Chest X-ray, PA view. Patient: 44 years old, sex M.
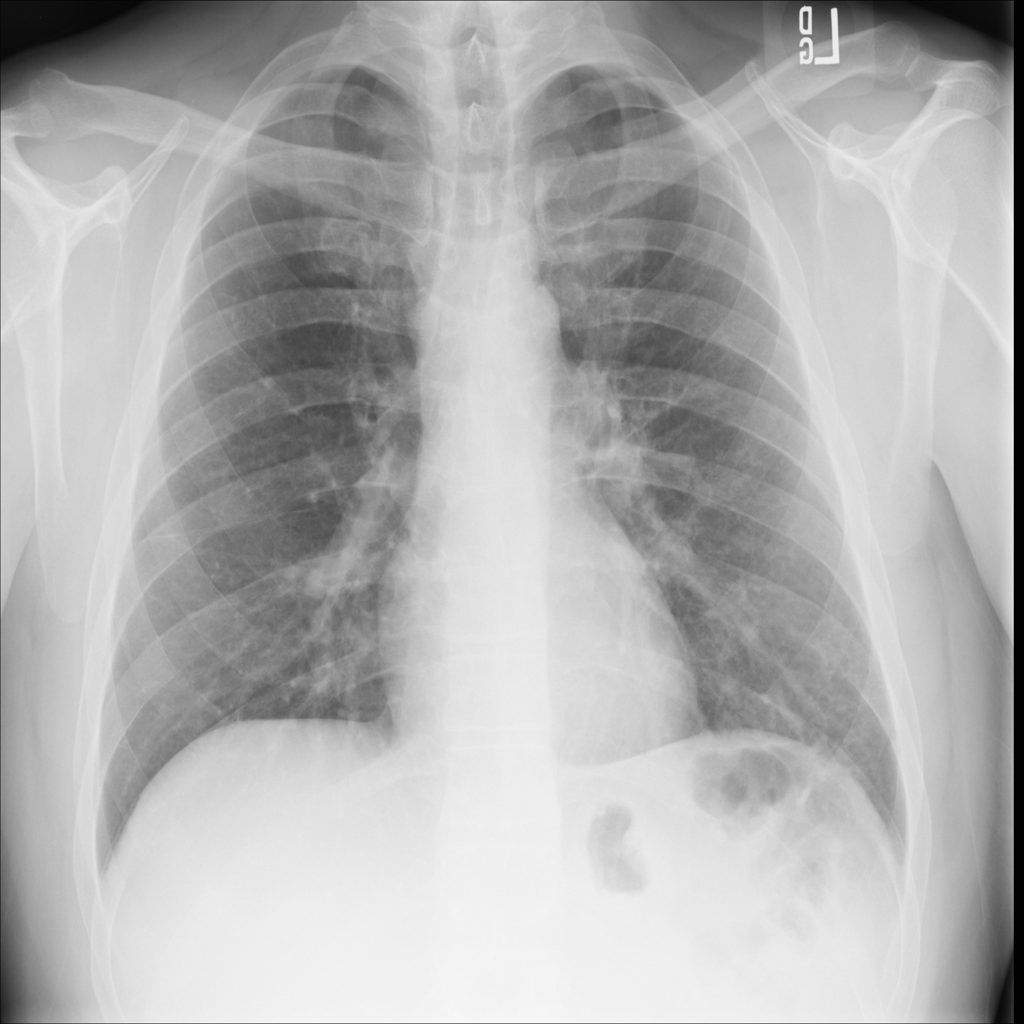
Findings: No Finding